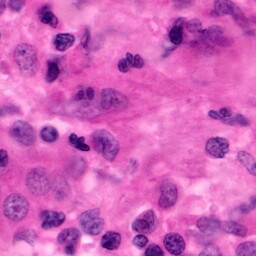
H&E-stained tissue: Pancreatic